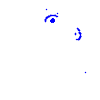
Particle: electron